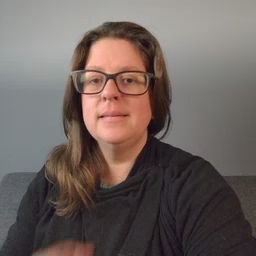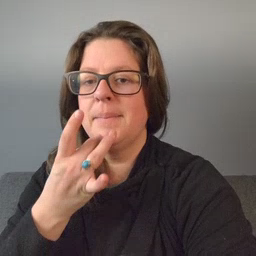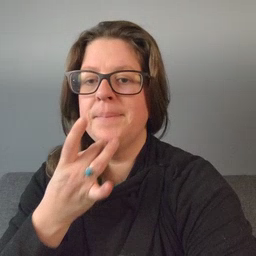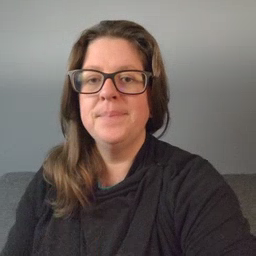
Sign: lamp